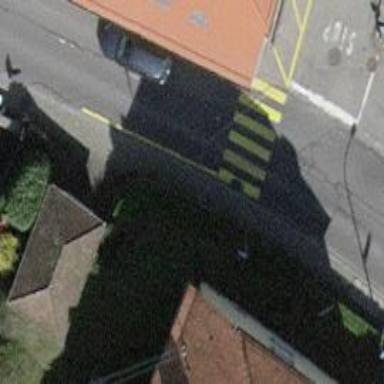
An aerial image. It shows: Uncontrolled zebra crossing on the road.